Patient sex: M
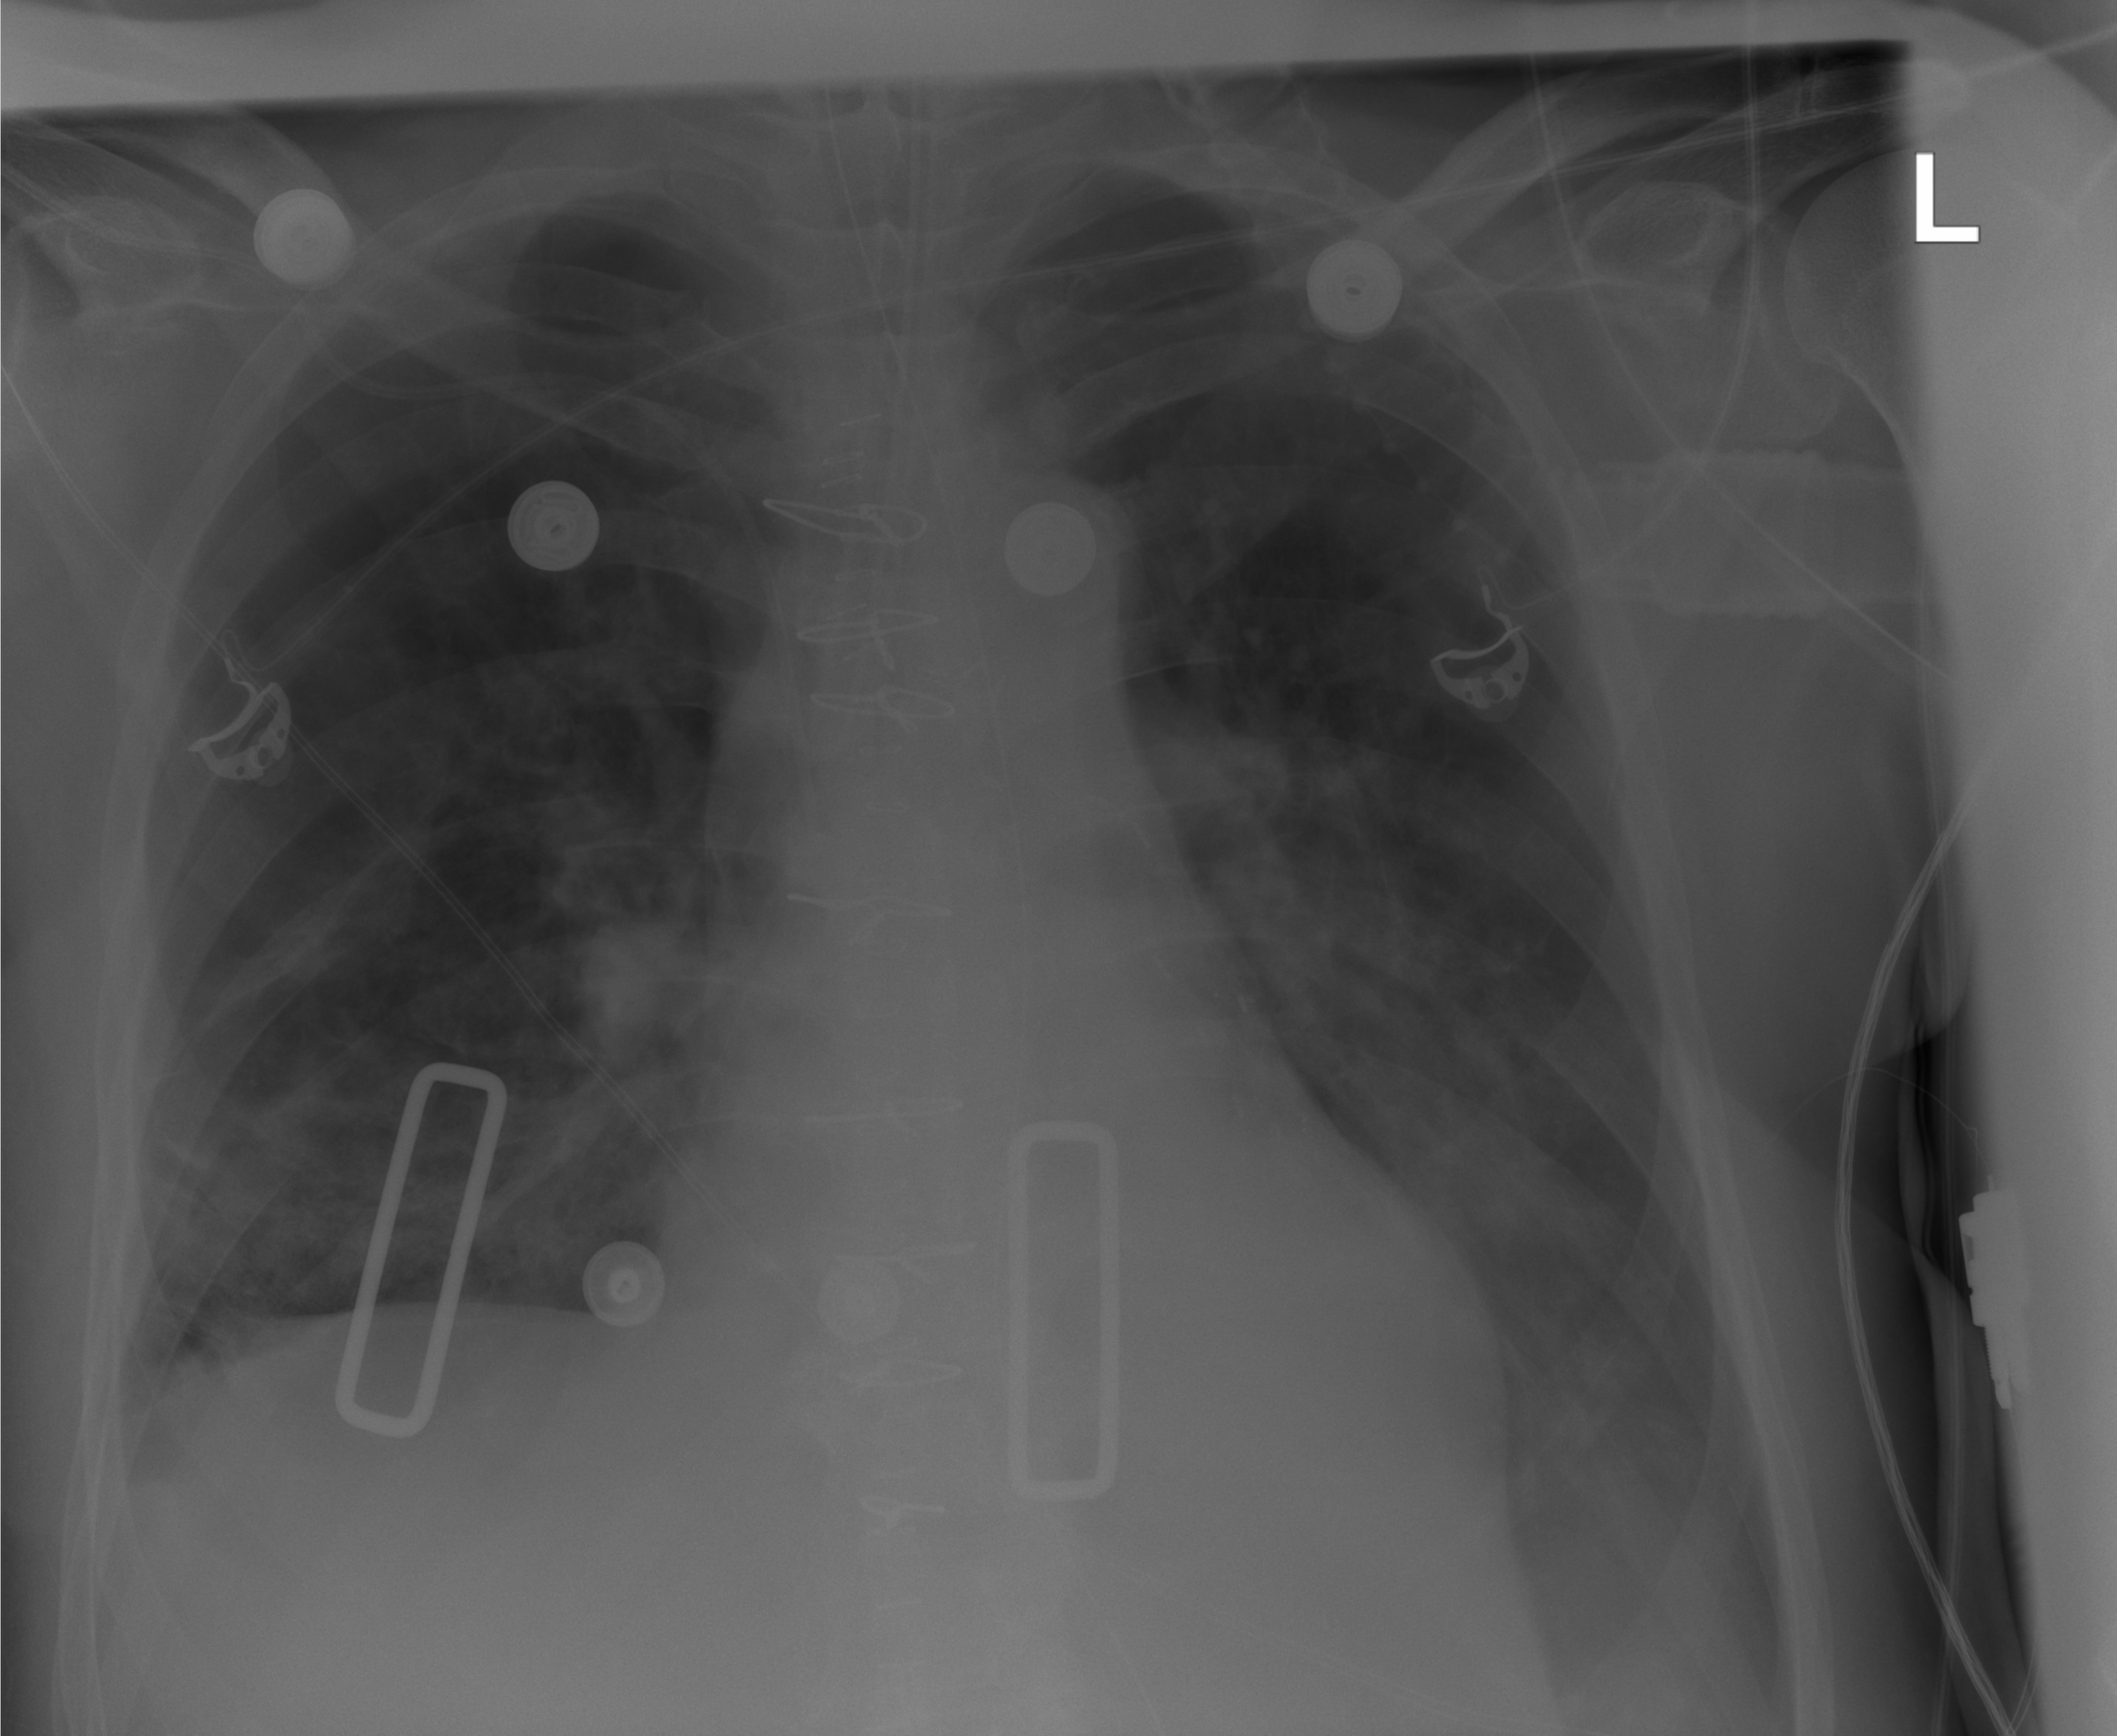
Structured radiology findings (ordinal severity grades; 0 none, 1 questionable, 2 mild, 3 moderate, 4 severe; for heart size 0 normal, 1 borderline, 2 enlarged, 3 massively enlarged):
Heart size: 2
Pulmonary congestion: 2
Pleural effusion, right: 2
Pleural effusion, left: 0
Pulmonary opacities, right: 2
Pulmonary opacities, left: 1
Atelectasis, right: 2
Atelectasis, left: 2